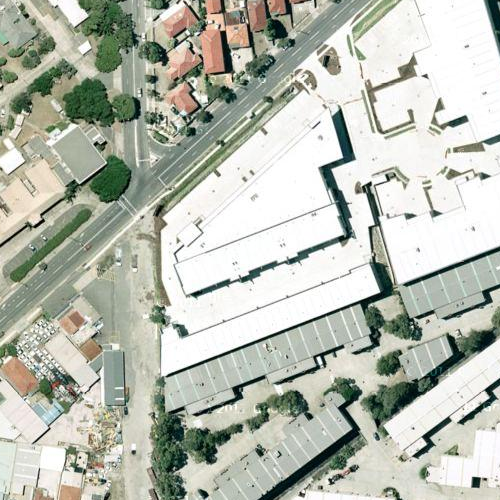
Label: sydney